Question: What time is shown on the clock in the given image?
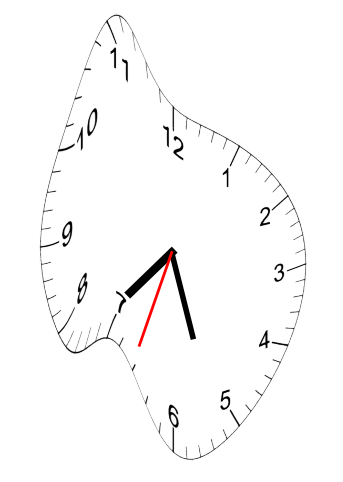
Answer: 07:26:33